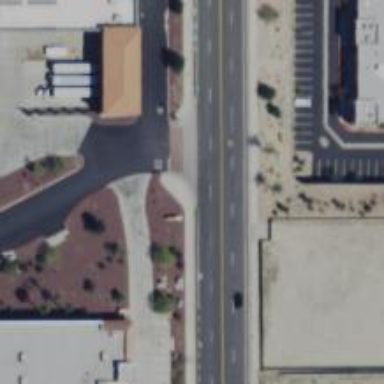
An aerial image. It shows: Alley classified as service road.